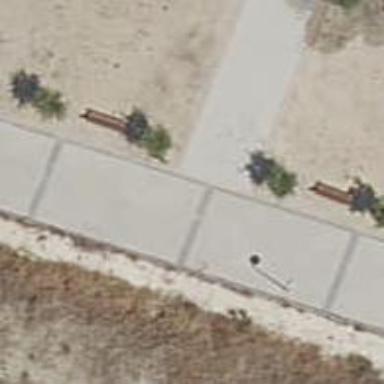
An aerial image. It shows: Paved footway.